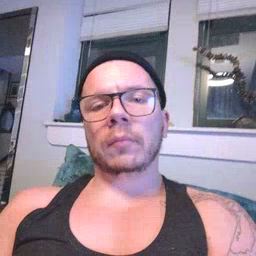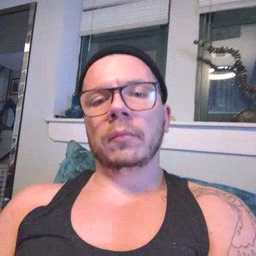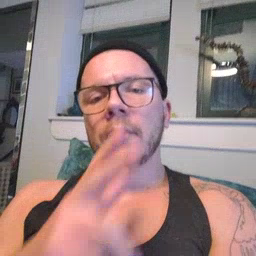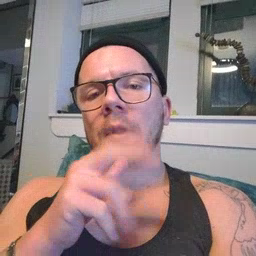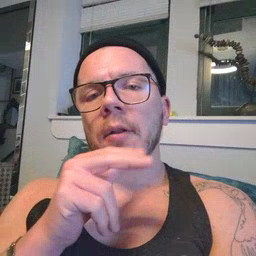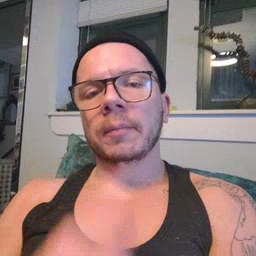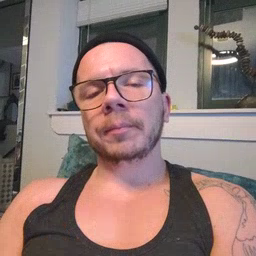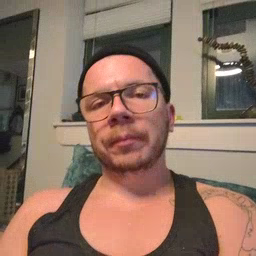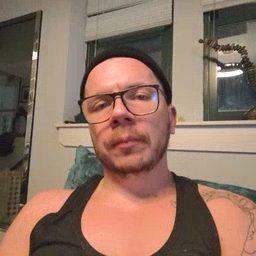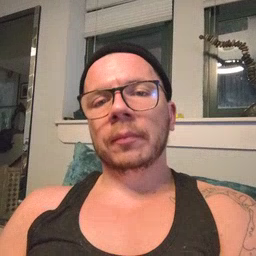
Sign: hen